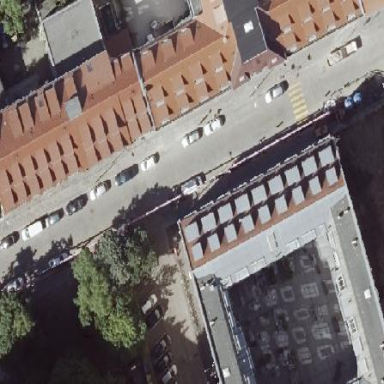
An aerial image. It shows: Part of building.